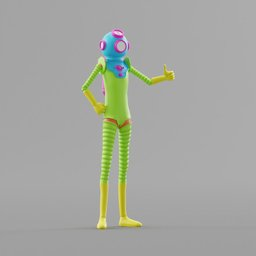
Label: people